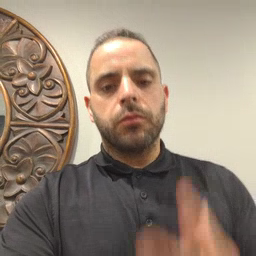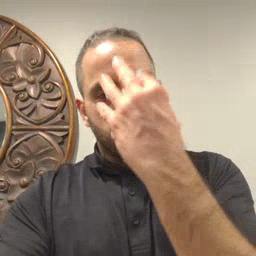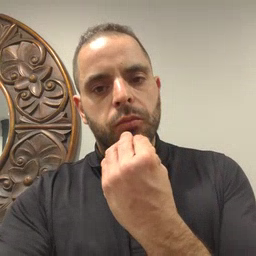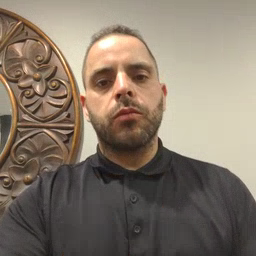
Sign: sleepy